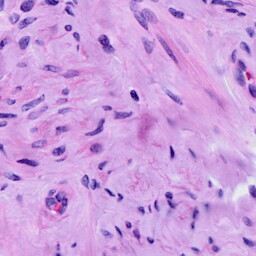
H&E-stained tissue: Cervix